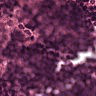
Metastatic tissue present: no